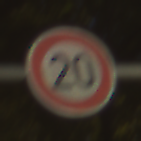
Verkehrszeichen: Geschwindigkeit20
Umgebung: Outdoor, Nature
Tageszeit: SunriseSunset
Wetter: PartlyCloudy
Licht: Natural
Jahreszeit: NotSpecified
Kontrast: HighContrast